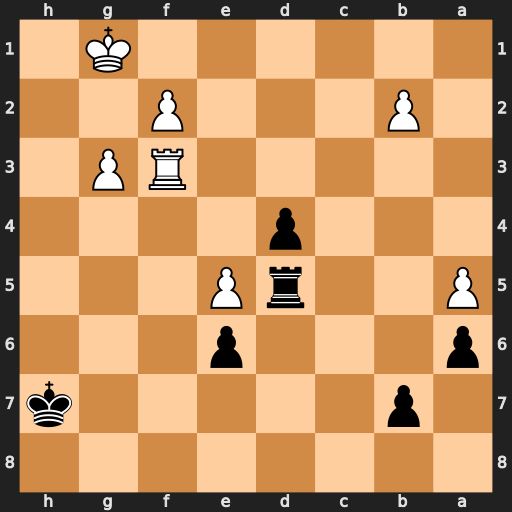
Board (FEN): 8/1p5k/p3p3/P2rP3/3p4/5RP1/1P3P2/6K1
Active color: b
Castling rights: -
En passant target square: -
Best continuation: d3 Rxd3 Rxd3